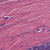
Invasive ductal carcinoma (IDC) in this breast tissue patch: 1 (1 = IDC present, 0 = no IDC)